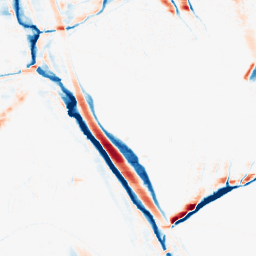
Category: morphological
Decomposition family: morphological_ellipse
Decomposition parameters: operation: average
width: 5
height: 20
Upsampling method: linear_exact
Upsampling parameters: scale: 2
Upsampling scale: 2